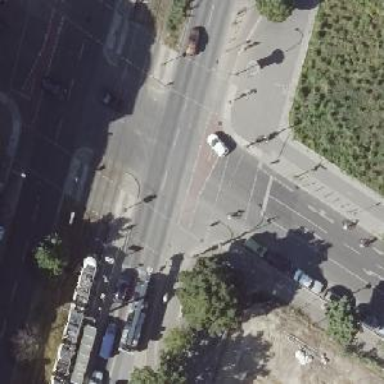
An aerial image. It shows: Asphalt footway with crossing equipped with traffic signals.